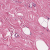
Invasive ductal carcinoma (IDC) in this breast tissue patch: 0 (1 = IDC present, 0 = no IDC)